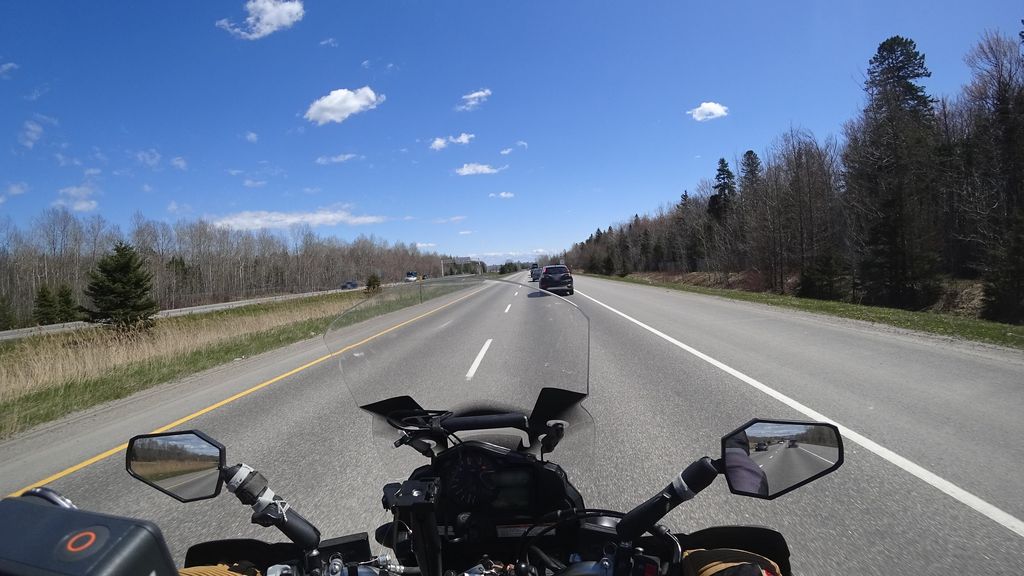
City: quebec_city